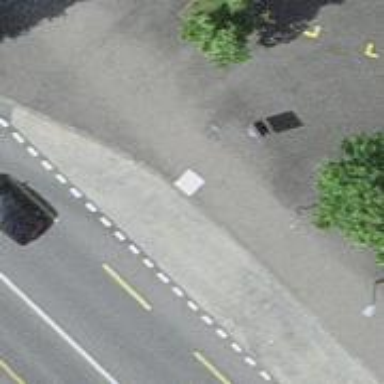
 serving as platform for public transportation."